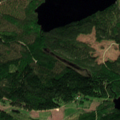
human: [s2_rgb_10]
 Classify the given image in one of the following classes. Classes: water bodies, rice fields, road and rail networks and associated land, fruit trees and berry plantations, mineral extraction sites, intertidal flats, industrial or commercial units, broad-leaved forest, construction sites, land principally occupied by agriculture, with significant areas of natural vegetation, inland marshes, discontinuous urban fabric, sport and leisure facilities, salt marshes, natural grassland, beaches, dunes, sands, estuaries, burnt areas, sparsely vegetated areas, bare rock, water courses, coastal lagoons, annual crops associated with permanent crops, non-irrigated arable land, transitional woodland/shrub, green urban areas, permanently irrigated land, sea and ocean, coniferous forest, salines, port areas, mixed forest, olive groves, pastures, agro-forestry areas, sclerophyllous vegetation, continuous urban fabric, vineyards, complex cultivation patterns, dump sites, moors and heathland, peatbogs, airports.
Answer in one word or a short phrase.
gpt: coniferous forest, mixed forest, water bodies